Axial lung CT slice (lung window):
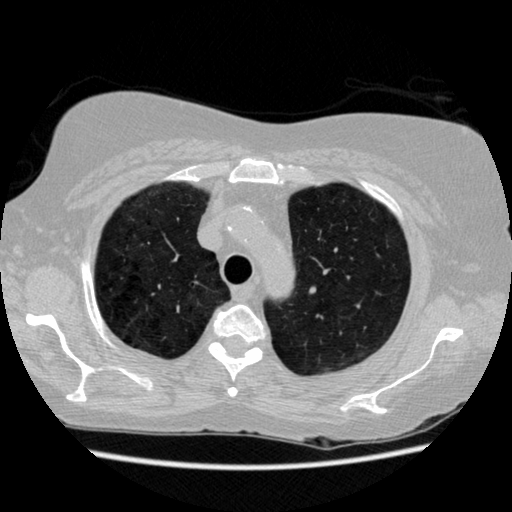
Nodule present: no